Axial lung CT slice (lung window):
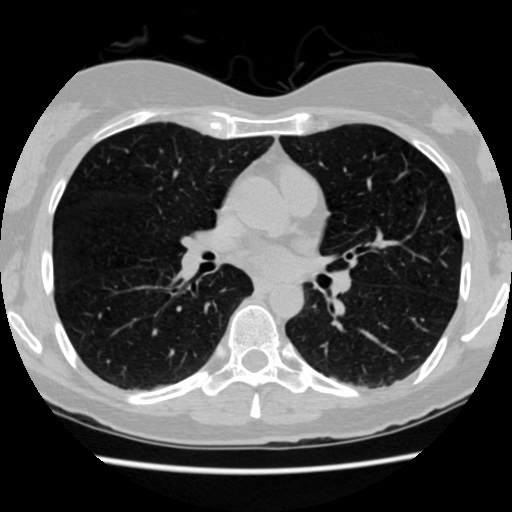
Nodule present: no